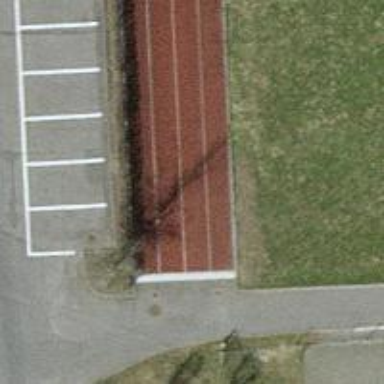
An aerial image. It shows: Tartan track in leisure land.